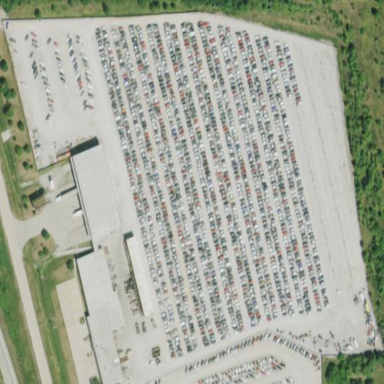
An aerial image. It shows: Industrial area designated as scrap yard.